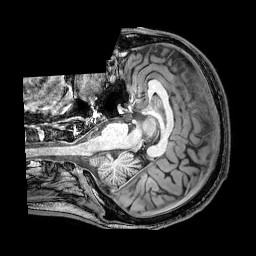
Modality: T1w
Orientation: axial
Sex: male
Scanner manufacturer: philips
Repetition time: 0.008123 s
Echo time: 0.00371 s